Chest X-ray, AP view. Patient: 34 years old, sex M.
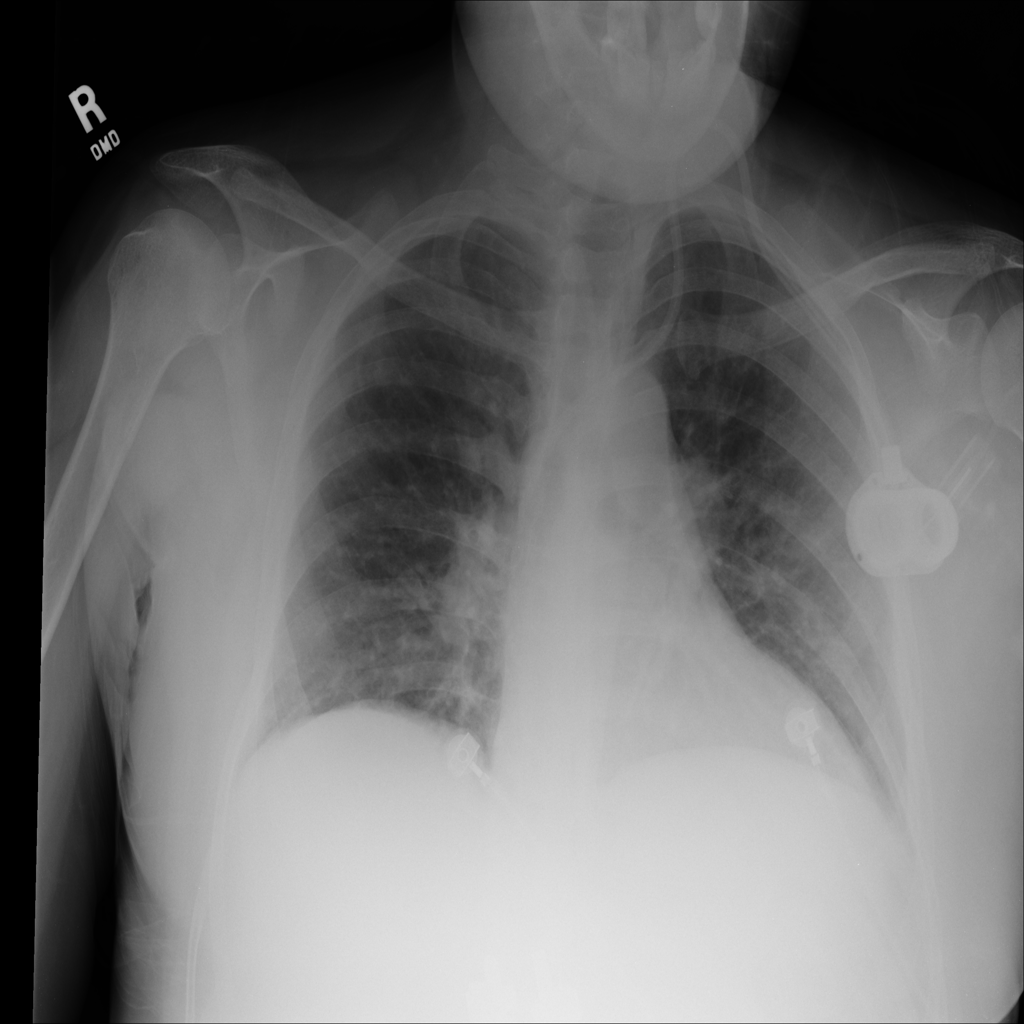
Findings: No Finding